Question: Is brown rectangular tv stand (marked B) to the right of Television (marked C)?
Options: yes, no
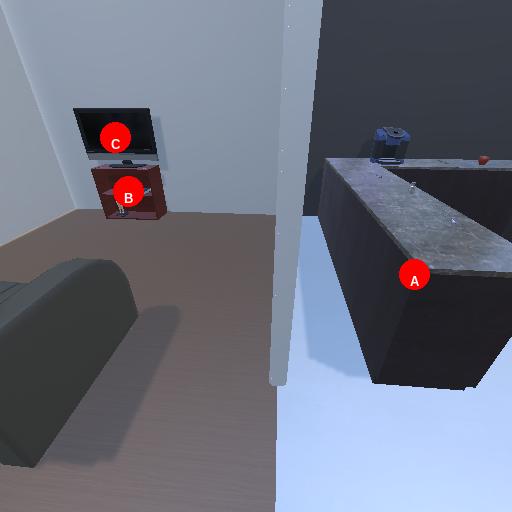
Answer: yes